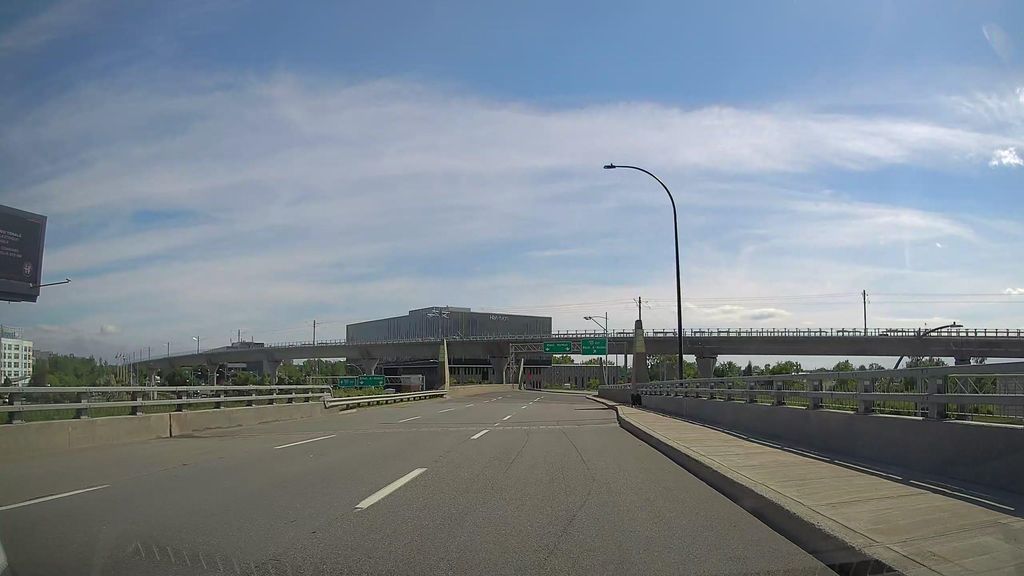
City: montreal